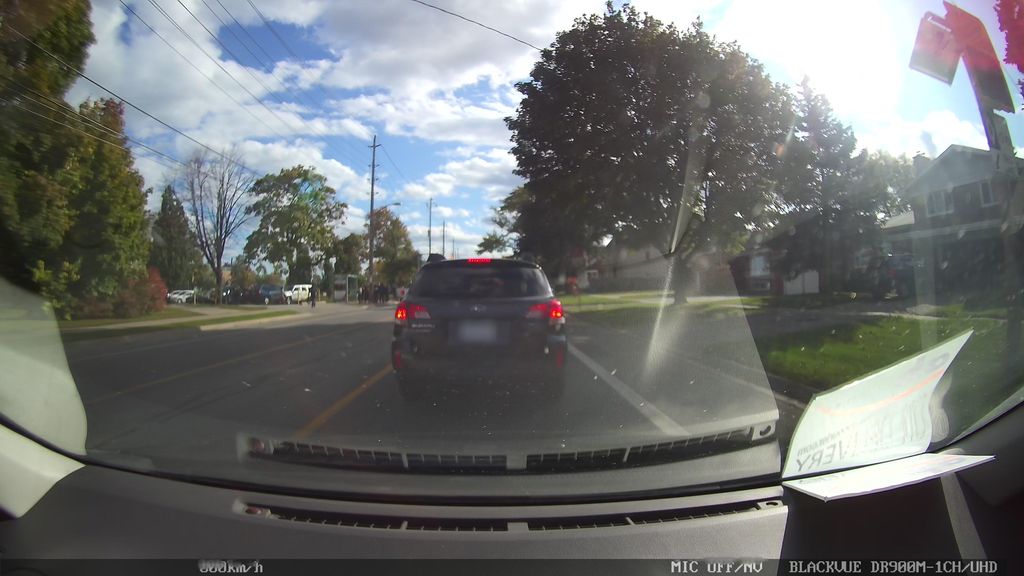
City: toronto